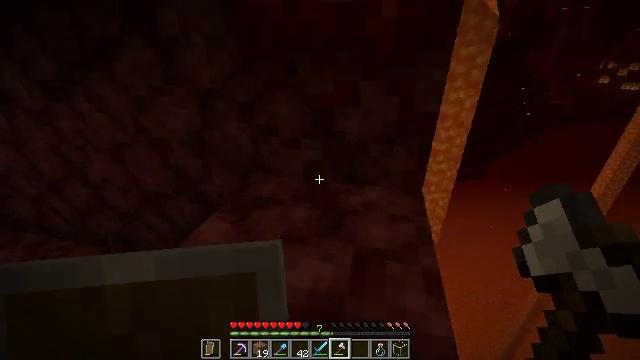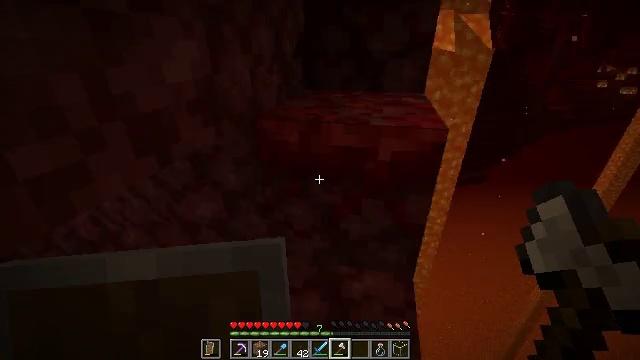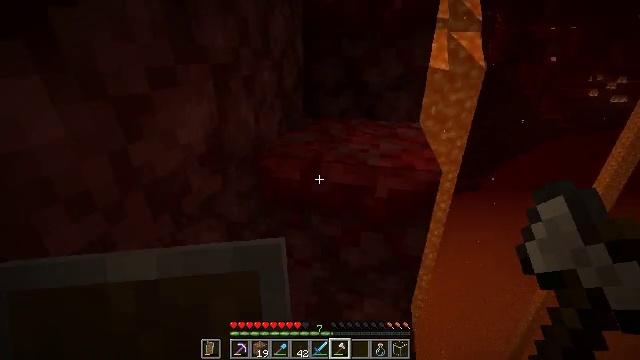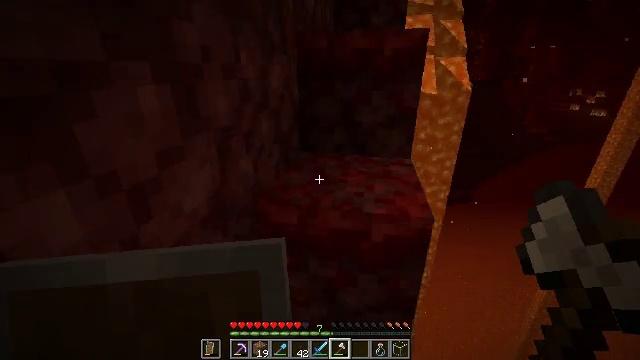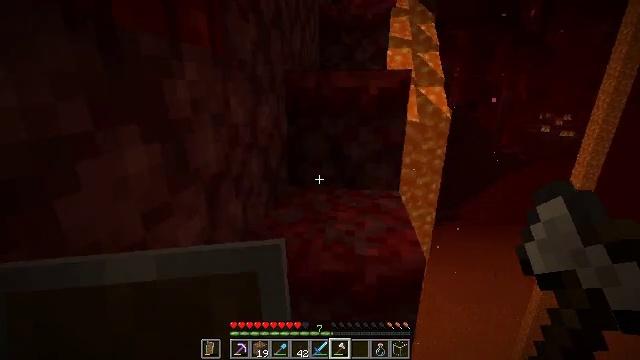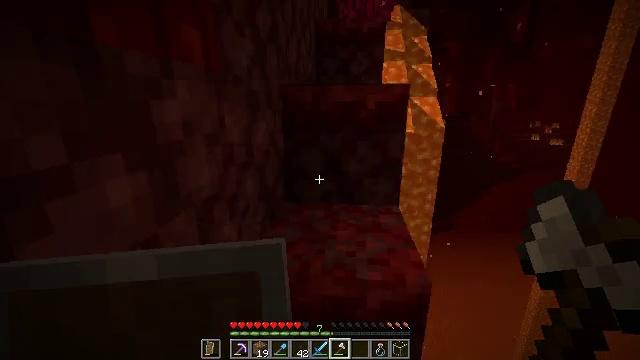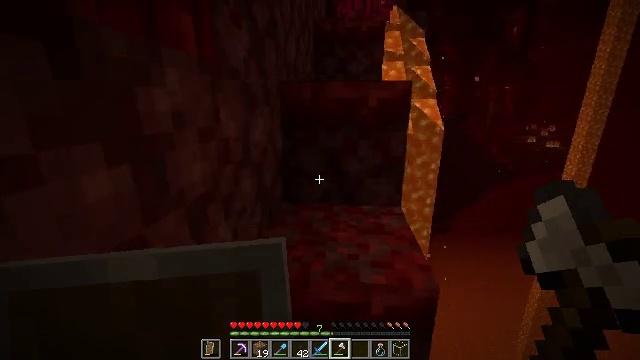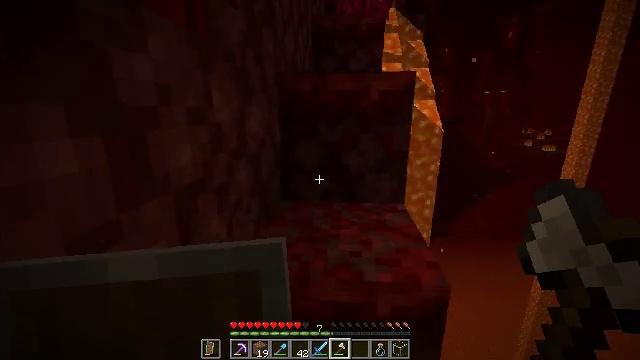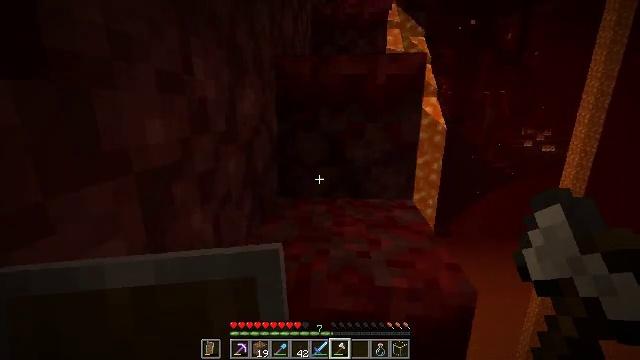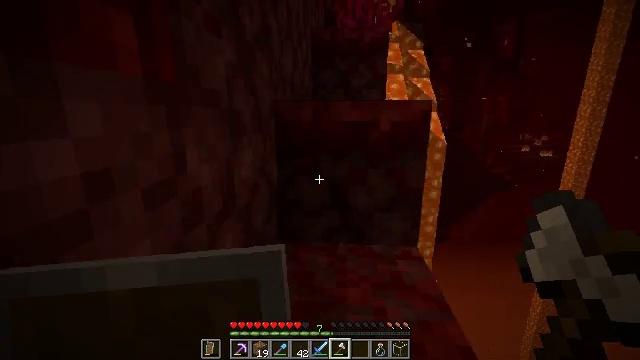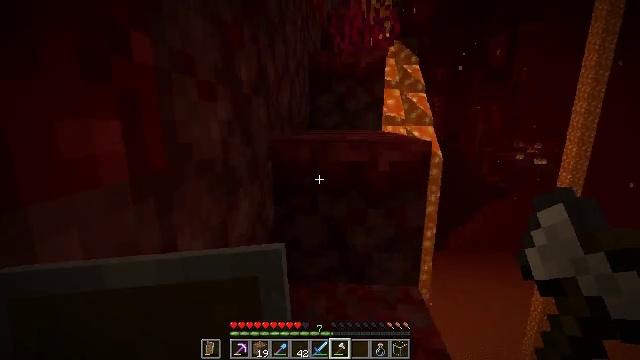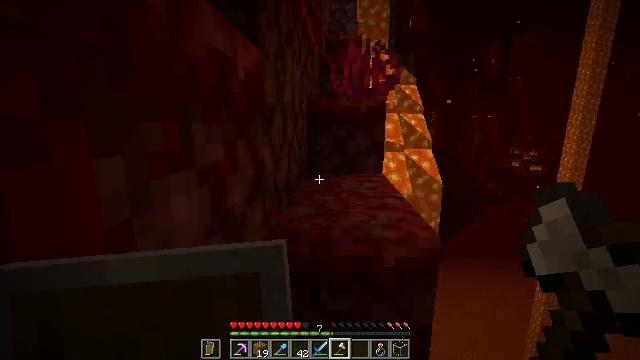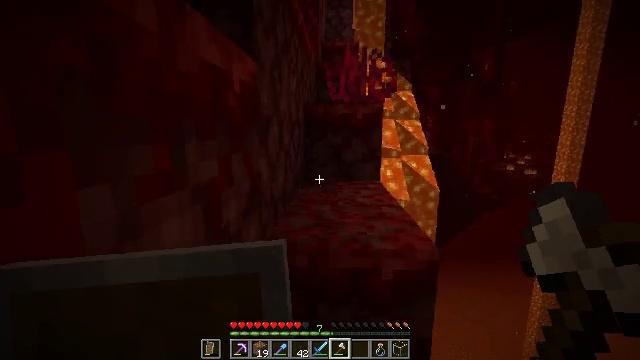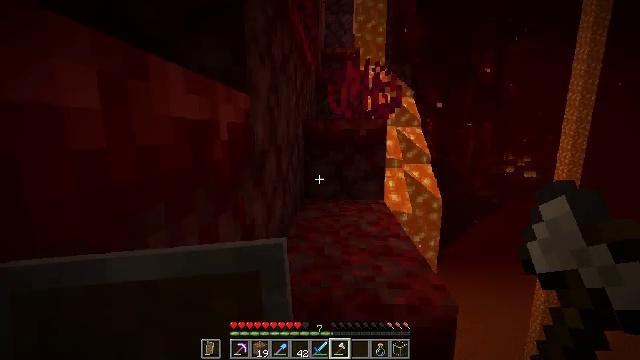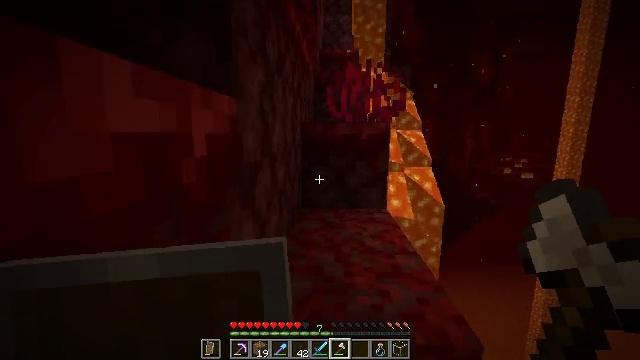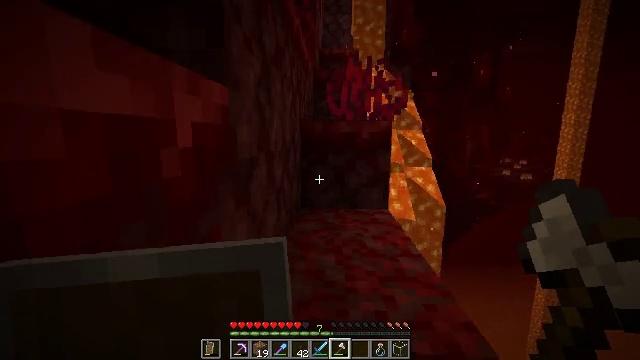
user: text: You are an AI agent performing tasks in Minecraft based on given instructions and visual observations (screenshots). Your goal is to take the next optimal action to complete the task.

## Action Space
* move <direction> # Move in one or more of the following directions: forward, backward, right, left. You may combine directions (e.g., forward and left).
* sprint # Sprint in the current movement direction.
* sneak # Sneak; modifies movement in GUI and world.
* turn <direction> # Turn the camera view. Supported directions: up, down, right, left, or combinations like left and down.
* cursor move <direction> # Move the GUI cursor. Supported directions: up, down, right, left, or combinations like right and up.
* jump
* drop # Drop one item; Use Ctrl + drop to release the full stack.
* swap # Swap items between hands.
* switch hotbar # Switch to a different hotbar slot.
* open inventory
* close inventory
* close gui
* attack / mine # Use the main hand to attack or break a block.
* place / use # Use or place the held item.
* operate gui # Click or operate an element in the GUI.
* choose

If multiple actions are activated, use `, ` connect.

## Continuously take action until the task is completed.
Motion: motion action
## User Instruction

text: Collect crimson stem for building materials.
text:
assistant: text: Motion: move forward, jump
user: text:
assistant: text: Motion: move forward, turn up, jump
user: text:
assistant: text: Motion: move forward, turn right and up, jump
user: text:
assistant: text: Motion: move forward, turn right and up, jump
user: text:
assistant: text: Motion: move forward, turn right and up
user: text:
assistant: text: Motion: move forward
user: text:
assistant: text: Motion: move forward
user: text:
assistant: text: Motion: move forward
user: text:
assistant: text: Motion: move forward, jump
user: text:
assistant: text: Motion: move forward, turn up, jump
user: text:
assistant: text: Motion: move forward, turn up, jump
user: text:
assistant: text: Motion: move forward, jump
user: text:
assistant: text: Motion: move forward, jump
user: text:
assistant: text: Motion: move forward
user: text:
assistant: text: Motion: move forward
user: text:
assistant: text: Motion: move forward
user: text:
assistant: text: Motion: move forward
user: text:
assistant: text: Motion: move forward
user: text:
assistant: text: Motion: move forward, jump
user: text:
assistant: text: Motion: move forward, jump
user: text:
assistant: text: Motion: move forward, jump
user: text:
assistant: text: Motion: move forward, jump
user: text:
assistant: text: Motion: move forward
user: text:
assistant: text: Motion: move forward
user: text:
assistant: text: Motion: move forward
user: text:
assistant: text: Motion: move forward
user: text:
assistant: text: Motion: move forward
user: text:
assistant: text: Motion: move forward
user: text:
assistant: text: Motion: move forward
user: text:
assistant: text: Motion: move forward, jump